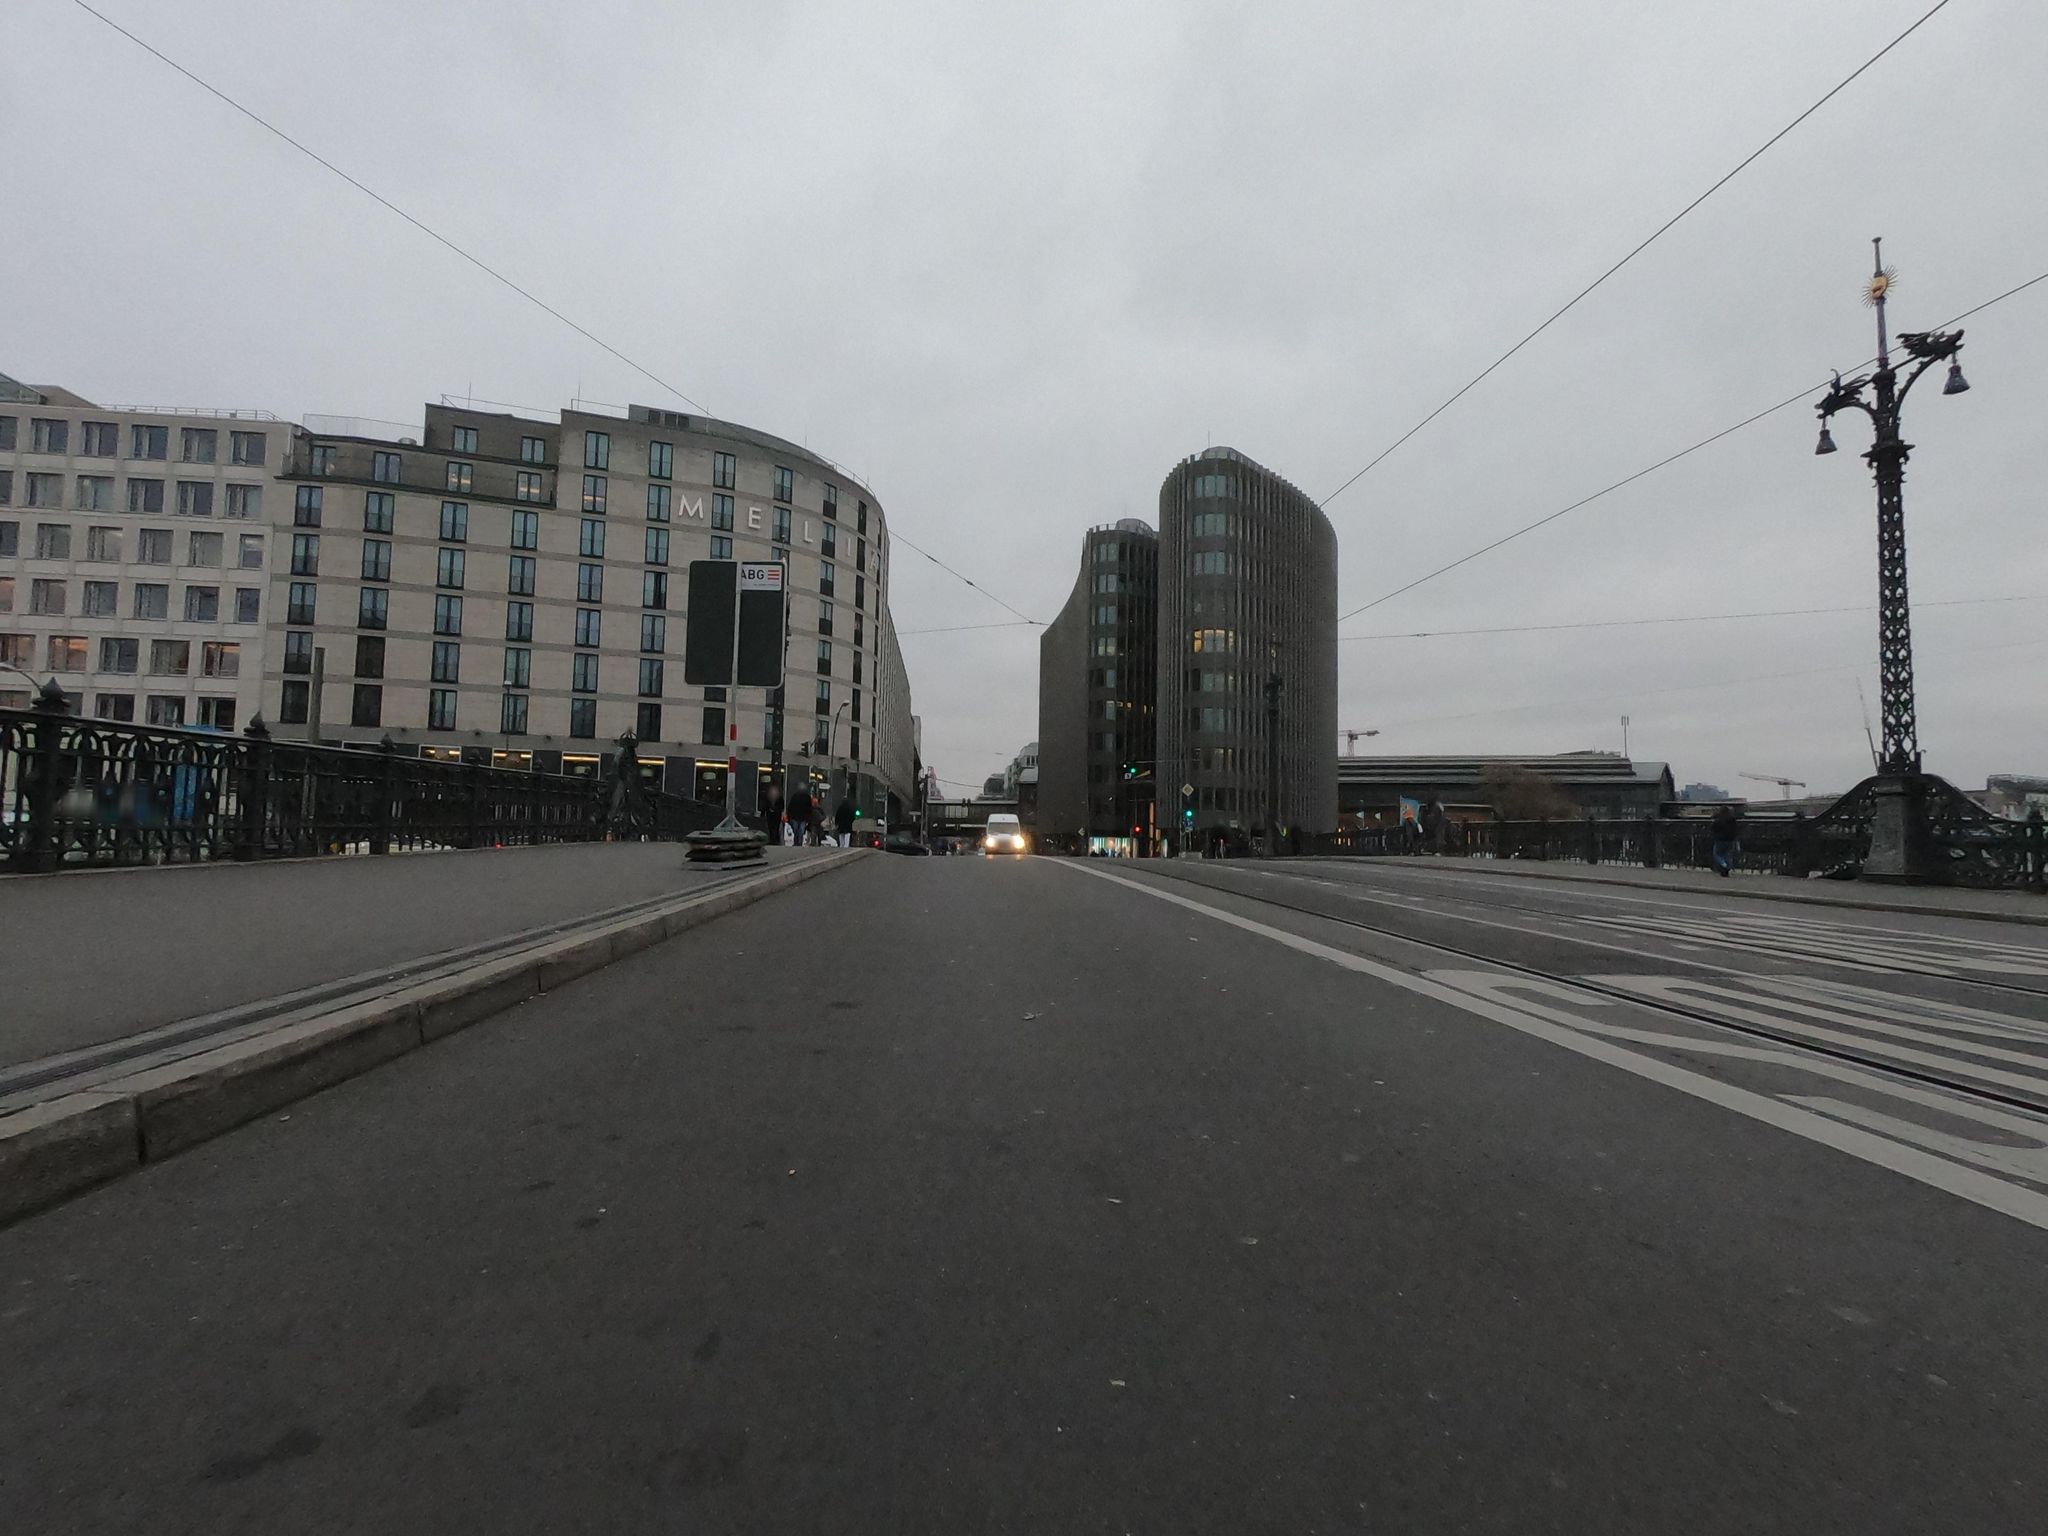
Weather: snowy
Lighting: day
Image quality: good
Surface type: driving surface
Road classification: secondary
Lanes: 4, 2
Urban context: urban centre
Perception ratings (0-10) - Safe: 2.64, Lively: 6.47, Beautiful: 0.75, Boring: 5.06, Depressing: 7.25, Wealthy: 5.15